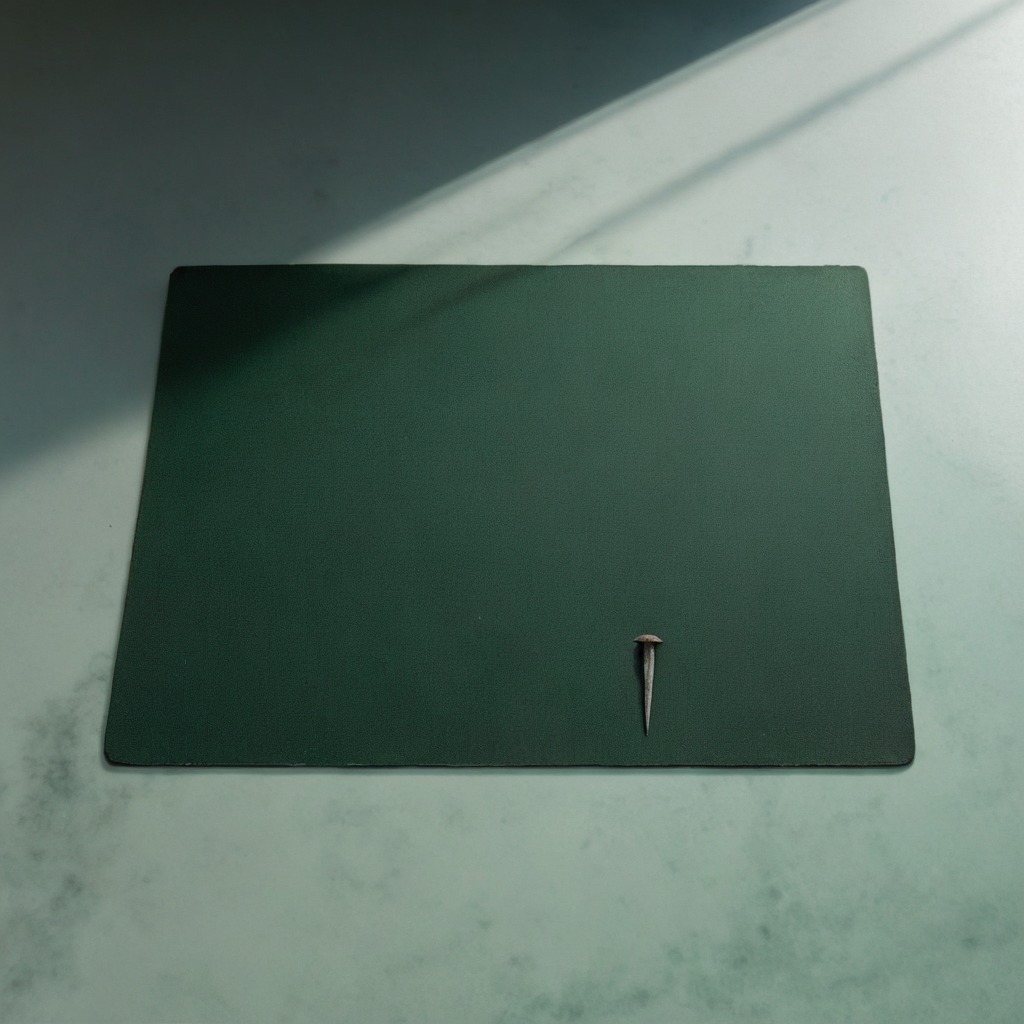
An iron nail lies on a clean granite tabletop covered with a green rubber mat inside a workshop under bright overhead lighting crisp shadows high clarity worn but beneath the mat.